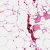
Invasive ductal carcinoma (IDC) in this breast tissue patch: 0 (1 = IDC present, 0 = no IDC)